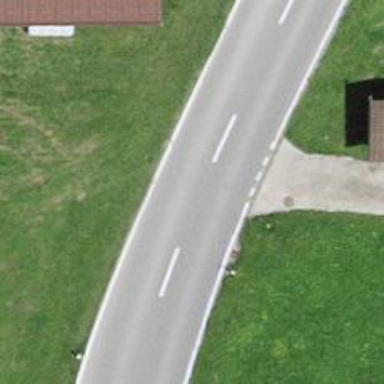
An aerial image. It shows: Secondary road with asphalt surface and no sidewalk.